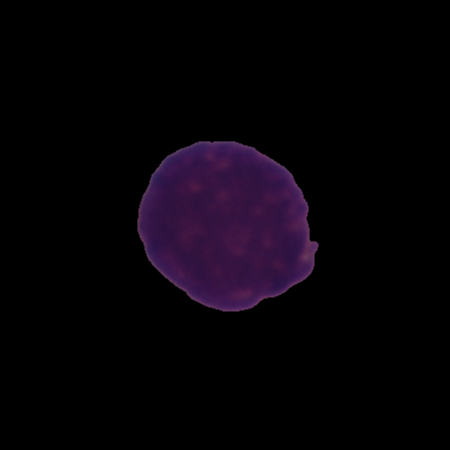
Label: healthy